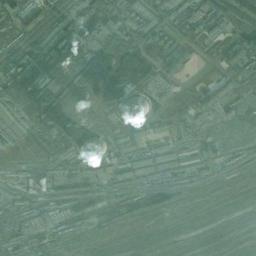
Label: thermal_power_station